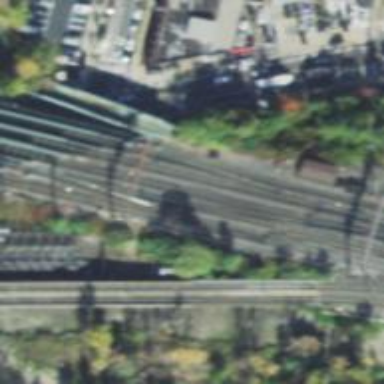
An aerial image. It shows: Abandoned railway bridge.